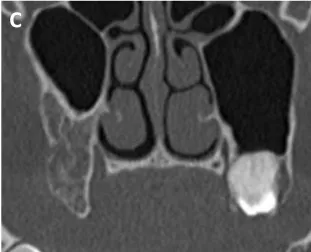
Follow-up CT scans show no recurrent lesion after a secondary cystectomy. (C) Coronal scan.
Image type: radiology (ct)